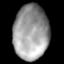
Tissue: lung
Cell type: Myeloid cells
Senescence score: 0.1789
Nuclear area (px): 1890
Mean DAPI intensity: 155.232